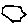
Label: hexagon